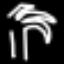
Label: palm tree